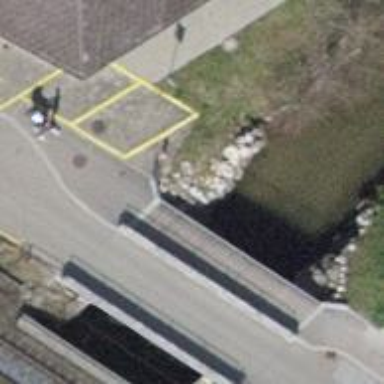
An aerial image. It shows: Sidewalk bridge over footway road.